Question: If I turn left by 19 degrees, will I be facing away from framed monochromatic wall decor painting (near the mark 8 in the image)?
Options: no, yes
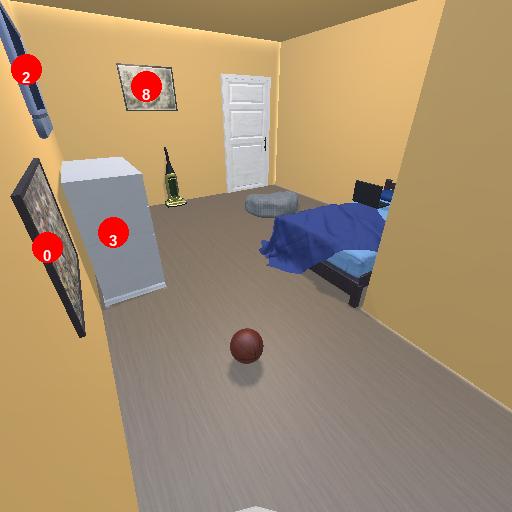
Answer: no